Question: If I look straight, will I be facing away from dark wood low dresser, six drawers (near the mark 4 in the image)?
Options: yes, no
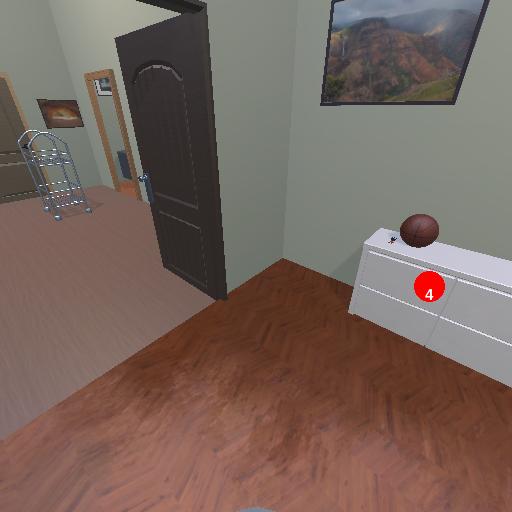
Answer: yes